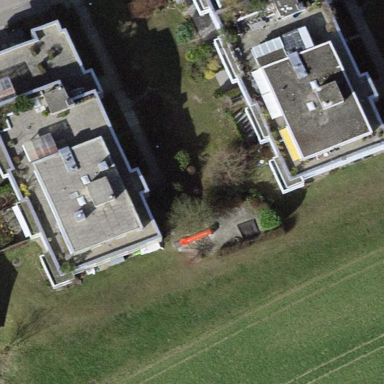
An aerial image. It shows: Flat roofed building.